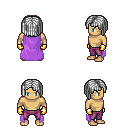
a pixel art fantasy rpg character, male body template, human, tanned skin, lavender cape, magenta pants, white pageboy hairstyle, gold gloves, four views (front, back, left, right), 2x2 character sprite sheet, small pixel art, hard edges, no anti-aliasing